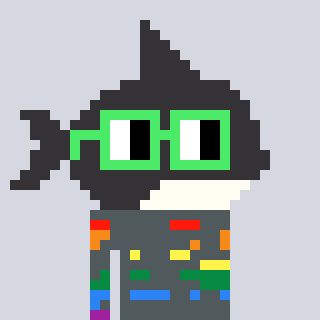
a pixel art character with square light green glasses, a orca-shaped head and a grayscale-colored body on a cool background